Question: I trying to remove the html tags using the code below but it does not do anything. I have tried running it again but to no use. Could someone please advise what could be the issue. Attaching a snapshot of the file with html tags. For info, the data comes from the MS Access and the MS Access links to Sharepoint lists.

'''
Sub Import_AccessData()
Dim strtKeyMsgRange As Range
Dim KeyMsgRange As Range
Dim KeyMsgRangeCell As Range
Dim endKeyMsgRangeCell As Range
Set strtKeyMsgRange = Range("B2")
Set endKeyMsgRange = Range("AC13")
Set KeyMsgRange = Range(strtKeyMsgRange, endKeyMsgRange)
For Each KeyMsgRangeCell In KeyMsgRange
a = StripHTML(KeyMsgRangeCell)
KeyMsgRangeCell.Value = a
Next KeyMsgRangeCell
End Sub
Public Function StripHTML(cell As Range) As String
Dim RegEx As Object
Set RegEx = CreateObject("vbscript.regexp")
Dim sInput As String
Dim sOut As String
sInput = cell.Value
With RegEx
.Global = True
.IgnoreCase = True
.MultiLine = True
.Pattern = "<[^>]+>" 'Regular Expression for HTML Tags.
.Pattern = "&nbsp;"
.Pattern = "&amp;"
End With
sOut = RegEx.Replace(sInput, "")
StripHTML = sOut
Set RegEx = Nothing
End Function
'''
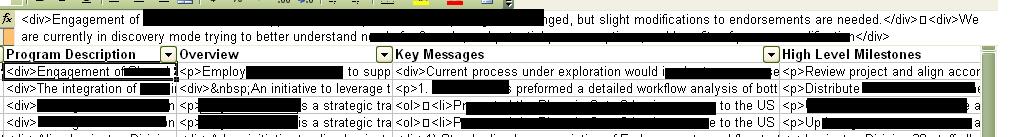
Answer: You are setting the Pattern property multiple times, it will only retain the last value assigned ('&').
You need to use 3 regular expressions('"<[^>]+>" => ""', '"&nbsp;" => " "', '"&amp;" => "&"'), or one expression that matches all of your inputs ('"(&amp;)|(&nbsp;)|(<[^>]+>)" => ""') to actually do this.